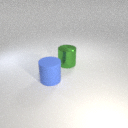
large green metal cylinder behind large blue rubber cylinder